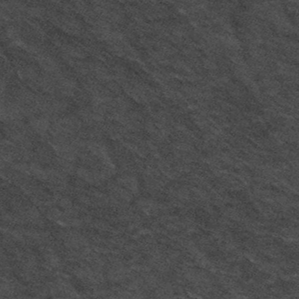
Label: frost